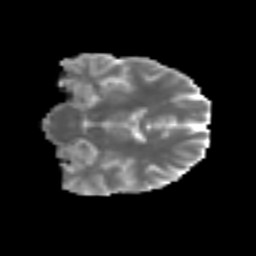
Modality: MD
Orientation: coronal
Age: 49
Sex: male
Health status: ill
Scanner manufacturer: siemens
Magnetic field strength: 3 T
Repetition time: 8.7 s
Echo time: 0.11 s